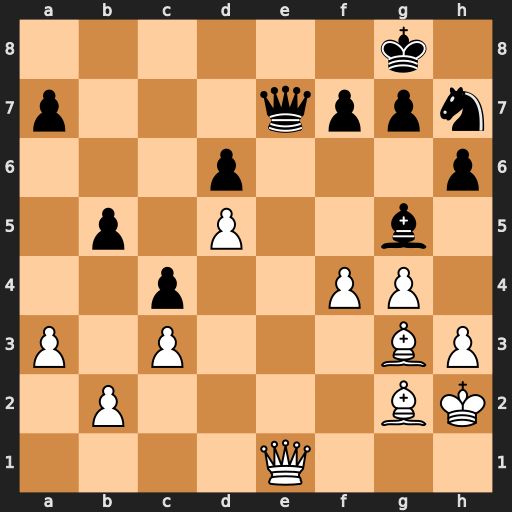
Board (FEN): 6k1/p3qppn/3p3p/1p1P2b1/2p2PP1/P1P3BP/1P4BK/4Q3
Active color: w
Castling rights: -
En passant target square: -
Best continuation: fxg5 Qxe1 Bxe1